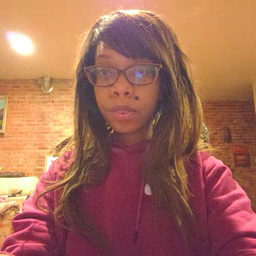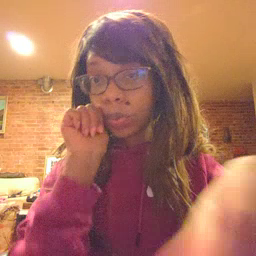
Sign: tomorrow